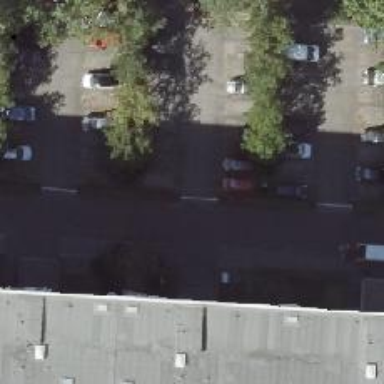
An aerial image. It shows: Road serving as parking aisle.